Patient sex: M
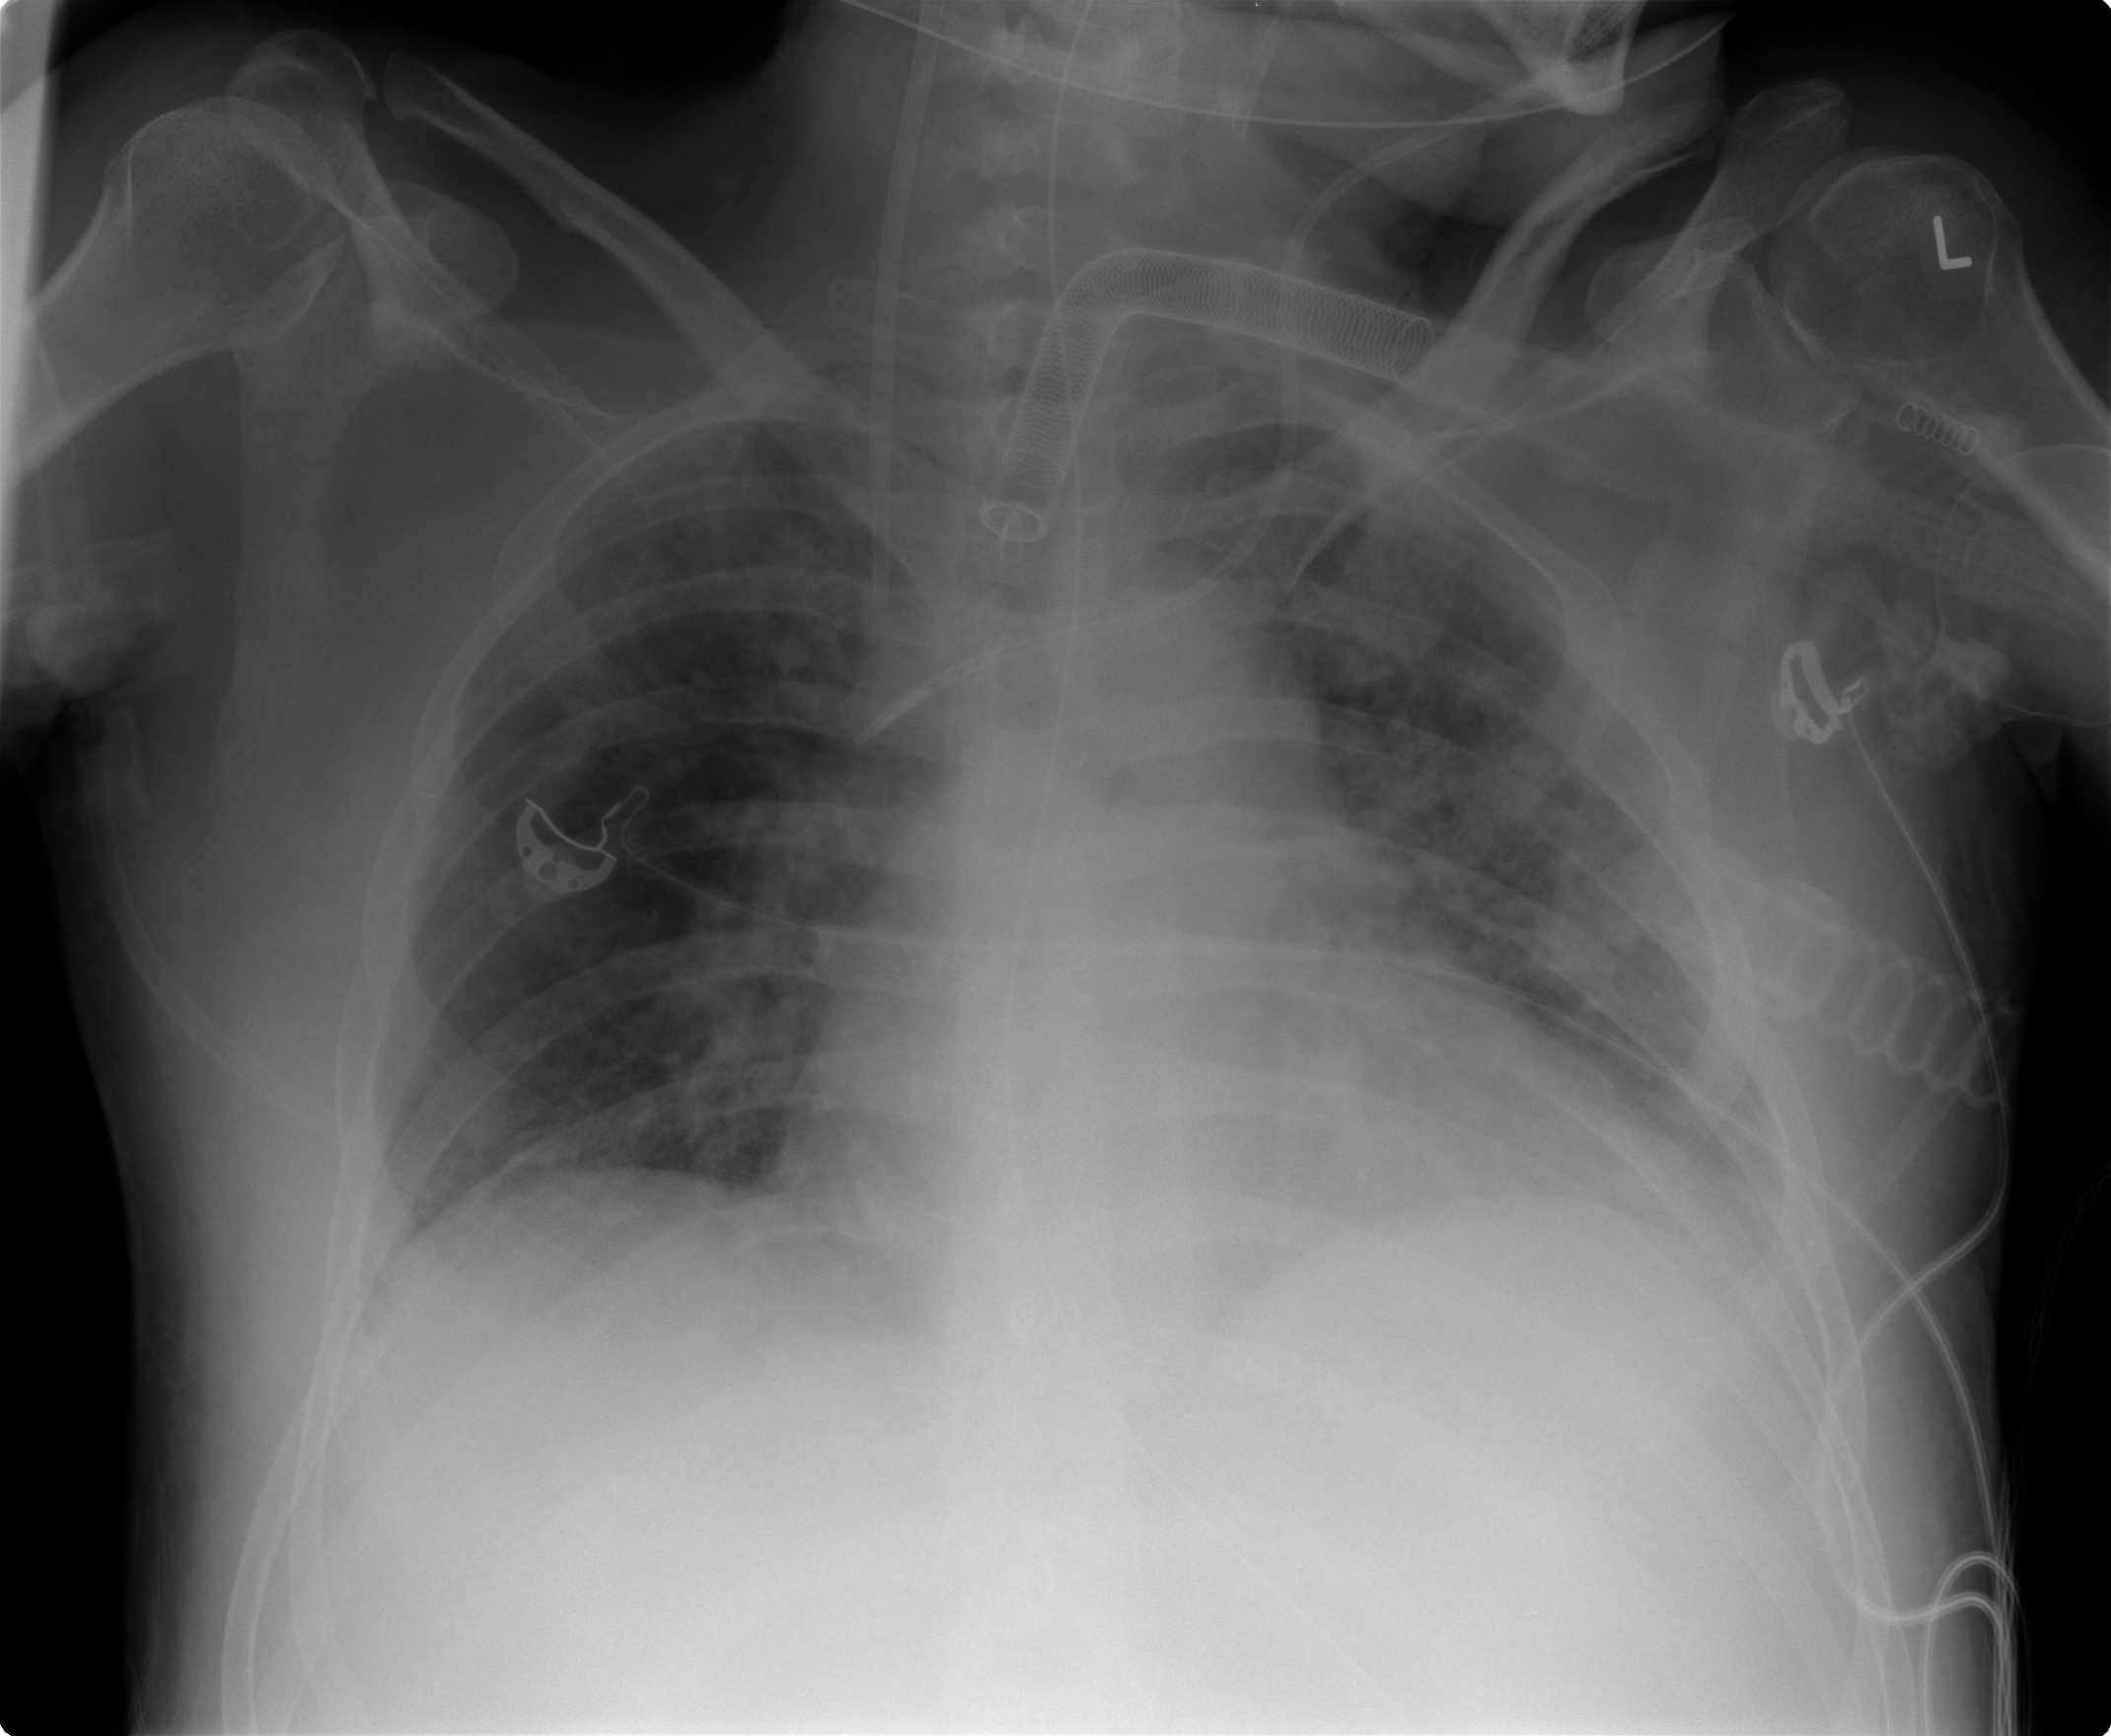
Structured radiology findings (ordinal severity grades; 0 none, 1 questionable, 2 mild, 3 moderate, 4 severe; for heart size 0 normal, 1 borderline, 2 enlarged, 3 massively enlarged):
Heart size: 2
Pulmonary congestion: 2
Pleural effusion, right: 0
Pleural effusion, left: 1
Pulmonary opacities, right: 2
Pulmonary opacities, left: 2
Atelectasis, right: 2
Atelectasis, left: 2